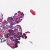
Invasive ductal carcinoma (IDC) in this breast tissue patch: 0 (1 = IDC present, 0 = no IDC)